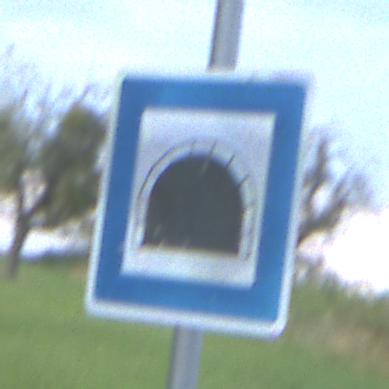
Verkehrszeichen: Tunnel
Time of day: MorningAfternoon
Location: Outdoor (Nature)
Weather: PartlyCloudy
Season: NotSpecified
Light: Natural